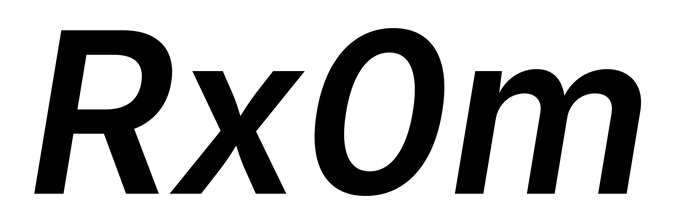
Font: Inter-Italic_SemiBold_Italic